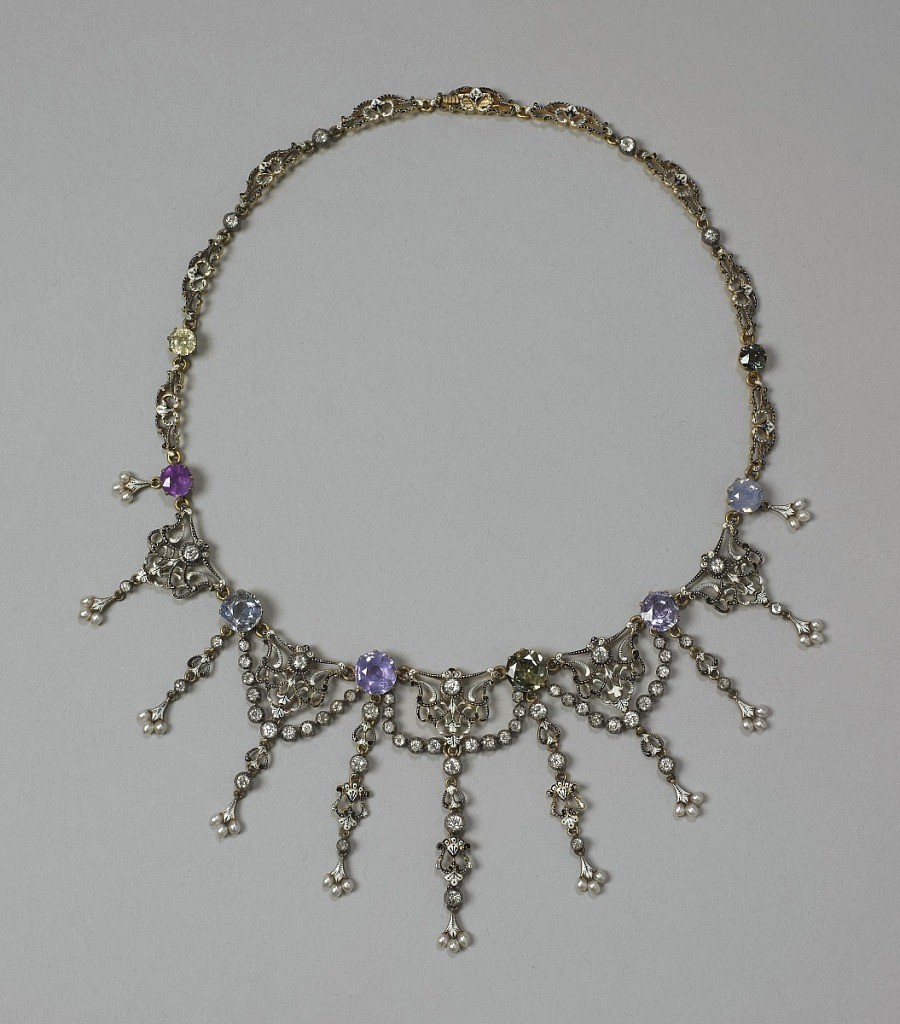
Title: Necklace
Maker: Carlo Giuliano, Italian, 1831 - 1895
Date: ca. 1890
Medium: Cast and enameled gold, cut sapphires and diamonds, pearls.
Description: Gold and enamel links with eleven pendant ornaments, intersperced with eight fancy-colored sapphires, sixty diamonds, and thirty-three pearls.